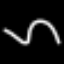
Label: squiggle